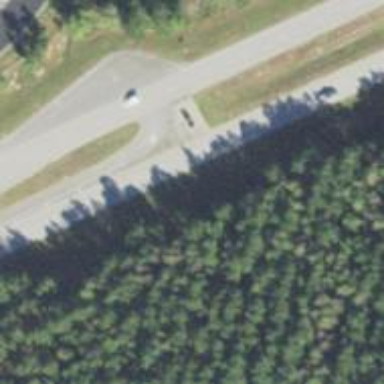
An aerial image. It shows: Trunk link highway.